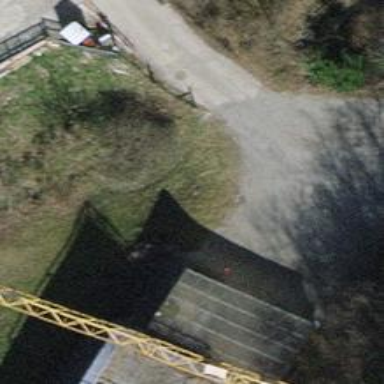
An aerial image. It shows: Tunnel.